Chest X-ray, PA view. Patient: 52 years old, sex M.
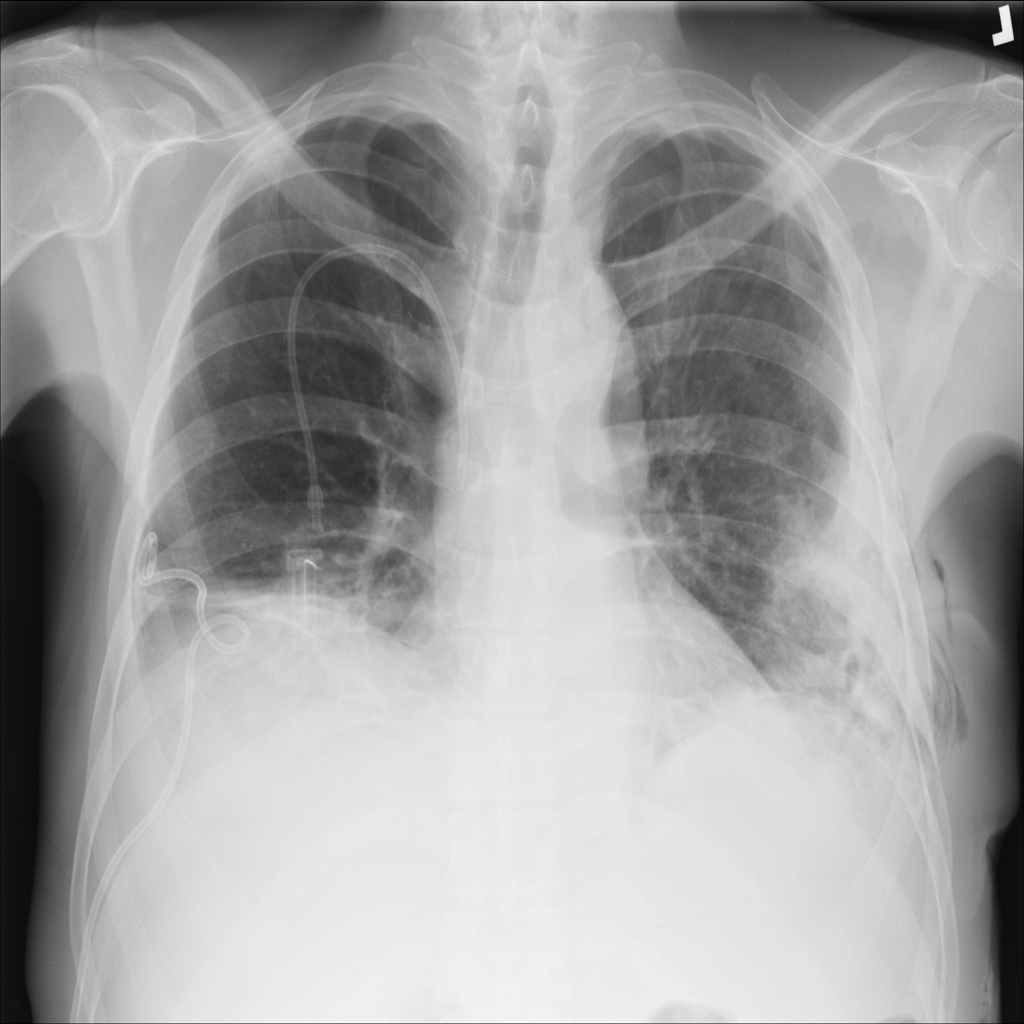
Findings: Atelectasis, Infiltration, Pneumothorax